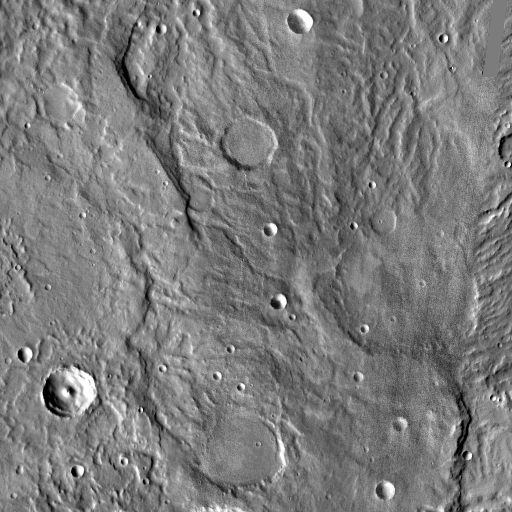
Crater classes present: Background, Other, Layered, Buried